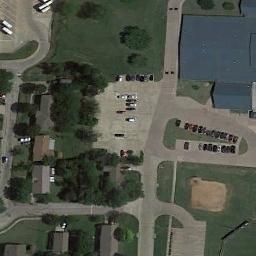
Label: baseball_diamond